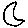
Label: moon